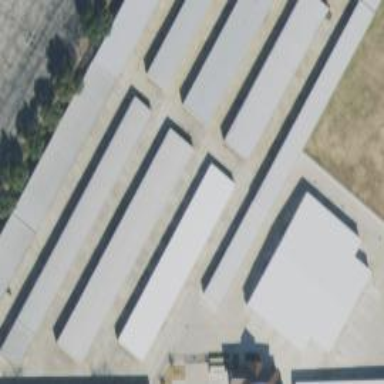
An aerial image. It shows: Warehouse building.